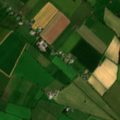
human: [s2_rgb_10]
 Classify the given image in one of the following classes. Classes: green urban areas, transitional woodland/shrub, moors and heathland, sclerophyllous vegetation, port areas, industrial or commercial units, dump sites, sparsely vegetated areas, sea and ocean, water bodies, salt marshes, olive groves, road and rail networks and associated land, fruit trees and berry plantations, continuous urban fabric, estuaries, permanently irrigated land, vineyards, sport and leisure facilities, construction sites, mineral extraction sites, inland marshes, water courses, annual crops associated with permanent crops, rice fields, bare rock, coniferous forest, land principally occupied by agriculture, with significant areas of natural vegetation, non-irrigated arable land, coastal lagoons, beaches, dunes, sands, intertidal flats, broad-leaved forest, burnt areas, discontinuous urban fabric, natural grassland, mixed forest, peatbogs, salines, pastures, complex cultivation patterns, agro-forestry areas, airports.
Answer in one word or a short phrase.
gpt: non-irrigated arable land, pastures, complex cultivation patterns, coniferous forest